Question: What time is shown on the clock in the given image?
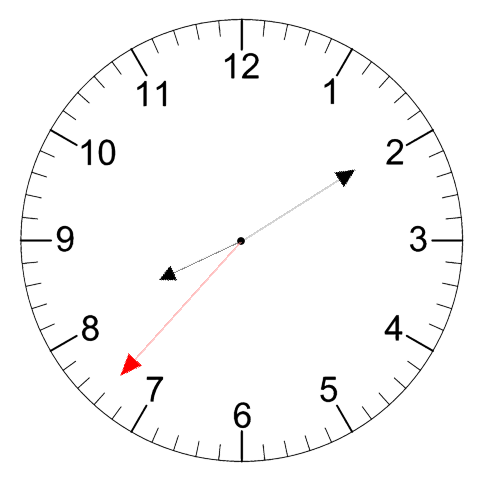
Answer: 08:09:37